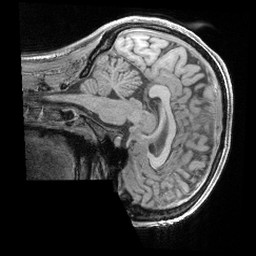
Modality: T1w
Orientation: sagittal
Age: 35
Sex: female
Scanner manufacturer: siemens
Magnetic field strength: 3 T
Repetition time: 2.4 s
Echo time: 0.00241 s